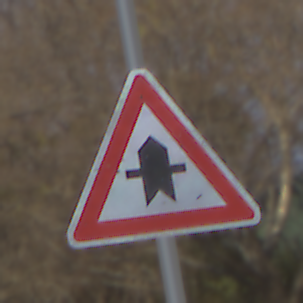
Verkehrszeichen: Vorfahrt
Umgebung: Outdoor, Nature
Tageszeit: SunriseSunset
Wetter: Clear
Licht: Natural
Jahreszeit: NotSpecified
Kontrast: HighContrast